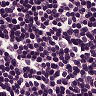
Metastatic tissue present: no